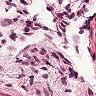
Metastatic tissue present: no